Question: I am doing a TCP connection client/server and I really want to update a label or textbox in runtime, for that I am using a delegate that it's working fine but when I am trying update Form1 is not working at all like I'd like.
In the code below I explain what I am doing.
I have a class called Form1:
'''
Public Class Form1
Public server As tcp_server
Private Shared _instance As Form1 = Nothing
Public Shared ReadOnly Property MainInstance As Form1
Get
Return _instance
End Get
End Property
Private Sub Form1_Load(ByVal sender As System.Object, ByVal e As System.EventArgs) Handles MyBase.Load
If Form1._instance Is Nothing Then
Form1._instance = Me 'Setting the main instance if none exists.
End If
server = New tcp_server("192.168.30.31", "5000")
server.connect()
End Sub
Delegate Sub SetTextCallback(ByVal textBox As TextBox, ByVal text As String)
Public Sub SetText(ByVal textBox As TextBox, ByVal text As String)
Try
If textBox.InvokeRequired Then
Dim d As SetTextCallback = New SetTextCallback(AddressOf SetText)
Me.Invoke(d, New Object() {textBox, text})
Else
textBox.AppendText(text)
'Me.ShowDialog()
Form1.MainInstance.Visible = False
Form1.MainInstance.ShowDialog()
End If
Catch ex As Exception
End Try
End Sub
End Class
'''
The error happen here 'Form1.MainInstance.ShowDialog()'
'Cross-thread operation not valid: Control 'Form1' accessed from a thread other than the thread it was created on.'
And other class called 'tcp_server' with a method:
'''
Public Sub connect()
Try
Dim server_ipendpoint As New IPEndPoint(IPAddress.Parse(m_ip_host), m_port_host)
tcpLsn = New TcpListener(server_ipendpoint)
tcpLsn.Start()
tcpThd = New Thread(AddressOf waiting_client)
tcpThd.Start()
'Form1.Label2.Text = "Listening"
Form1.TextBox1.Text = "Listening" & vbCrLf
Catch ex As Exception
is_exception = True
End Try
End Sub
'''
In this method as you can see I start to listening incoming connections.
The new thread is called 'waiting_client'
'''
Private Sub waiting_client()
Try
Dim change_name_label As New Form1.SetTextCallback(AddressOf Form1.SetText)
change_name_label.Invoke(Form1.TextBox1, "helllllooooooooo")
Catch ex As Exception
End Try
End Sub
'''
I can't update 'TextBox1' in runtime. The app doesn't not refresh the windows form.
The only thing that I've got is this and it's doing:
'''
Public Sub SetText(ByVal textBox As TextBox, ByVal text As String)
Try
If textBox.InvokeRequired Then
Dim d As SetTextCallback = New SetTextCallback(AddressOf SetText)
Me.Invoke(d, New Object() {textBox, text})
Else
textBox.AppendText(text)
Me.ShowDialog()
End If
Catch ex As Exception
End Try
End Sub
'''

But It's not the result that really want.
I want to update TextBox1, I mean change 'Listening --> helllloooooo'
I've read a lot of post and I can't find a solution.
All comments or ideas It will be appreciate.
Thank's.
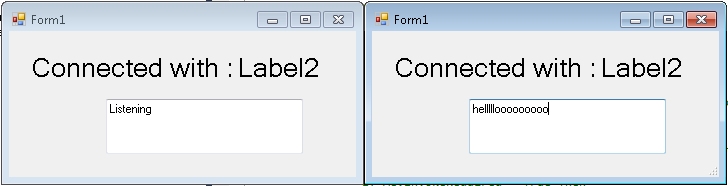
Answer: I don't know why you are calling 'ShowDialog()' everywhere, but the purpose of the 'MainInstance' property was to replace 'Form1' call with 'Form1.MainInstance'.
Specifically it's this line that causes the error:
'''
change_name_label.Invoke(Form1.TextBox1, "helllllooooooooo")
'''
Because it too needs to be changed to:
'''
change_name_label.Invoke(Form1.MainInstance.TextBox1, "helllllooooooooo")
'''
Also, you don't really have to create the 'change_name_label' delegate instance used above, you can simply call:
'''
Form1.MainInstance.SetText(Form1.MainInstance.TextBox1, "helllllooooooooo")
'''
...and that will be enough. The 'SetText()' method already takes care of the rest for you.
Now, to make your code work properly that last thing you need to do is to get rid of the 'ShowDialog()' calls. You should also remove the 'Try/Catch' in the 'SetText()' and 'waiting_client()' methods as it is bad practice to add empty ones everywhere. If you are going to put a 'Try/Catch' where an error might occur you should handle it properly by either logging it or displaying it to the user (or both).
'''
Private Delegate Sub SetTextCallback(ByVal textBox As TextBox, ByVal text As String)
Public Sub SetText(ByVal textBox As TextBox, ByVal text As String)
If textBox.InvokeRequired Then
Dim d As New SetTextCallback(AddressOf SetText)
textBox.Invoke(d, New Object() {textBox, text})
Else
textBox.AppendText(text)
End If
End Sub
'''
(Note that 'Dim d As SetTextCallback = New SetTextCallback' can be shortened to 'Dim d As New SetTextCallback')
'''
Public Sub connect()
Try
Dim server_ipendpoint As New IPEndPoint(IPAddress.Parse(m_ip_host), m_port_host)
tcpLsn = New TcpListener(server_ipendpoint)
tcpLsn.Start()
tcpThd = New Thread(AddressOf waiting_client)
tcpThd.Start()
Form1.MainInstance.TextBox1.Text = "Listening" & vbCrLf
Catch ex As Exception
is_exception = True
End Try
End Sub
Private Sub waiting_client()
Form1.MainInstance.SetText(Form1.MainInstance.TextBox1, "helllllooooooooo")
End Sub
'''
Now your code should be working!